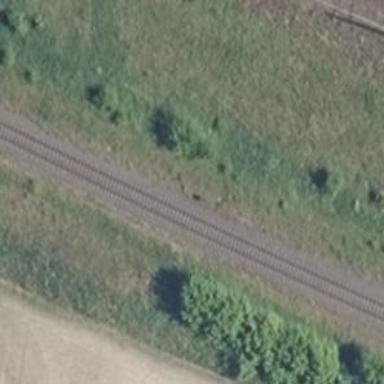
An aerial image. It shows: Railway milestone.